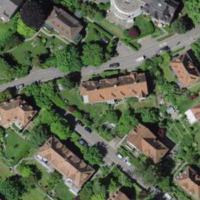
EUNIS habitat code: 55
Species observed at this site:
Leucojum vernum